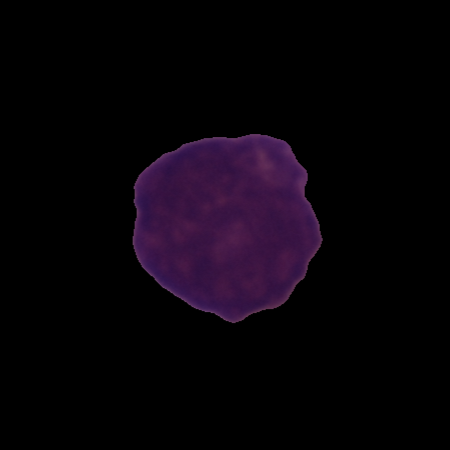
Label: cancer